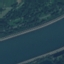
Land use / land cover: River